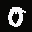
Label: 0